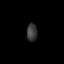
Tissue: lung
Cell type: Endothelial cells
Senescence score: 0.7186
Nuclear area (px): 186
Mean DAPI intensity: 57.629